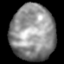
Tissue: lung
Cell type: Epithelial cells
Senescence score: 0.1733
Nuclear area (px): 2411
Mean DAPI intensity: 144.085